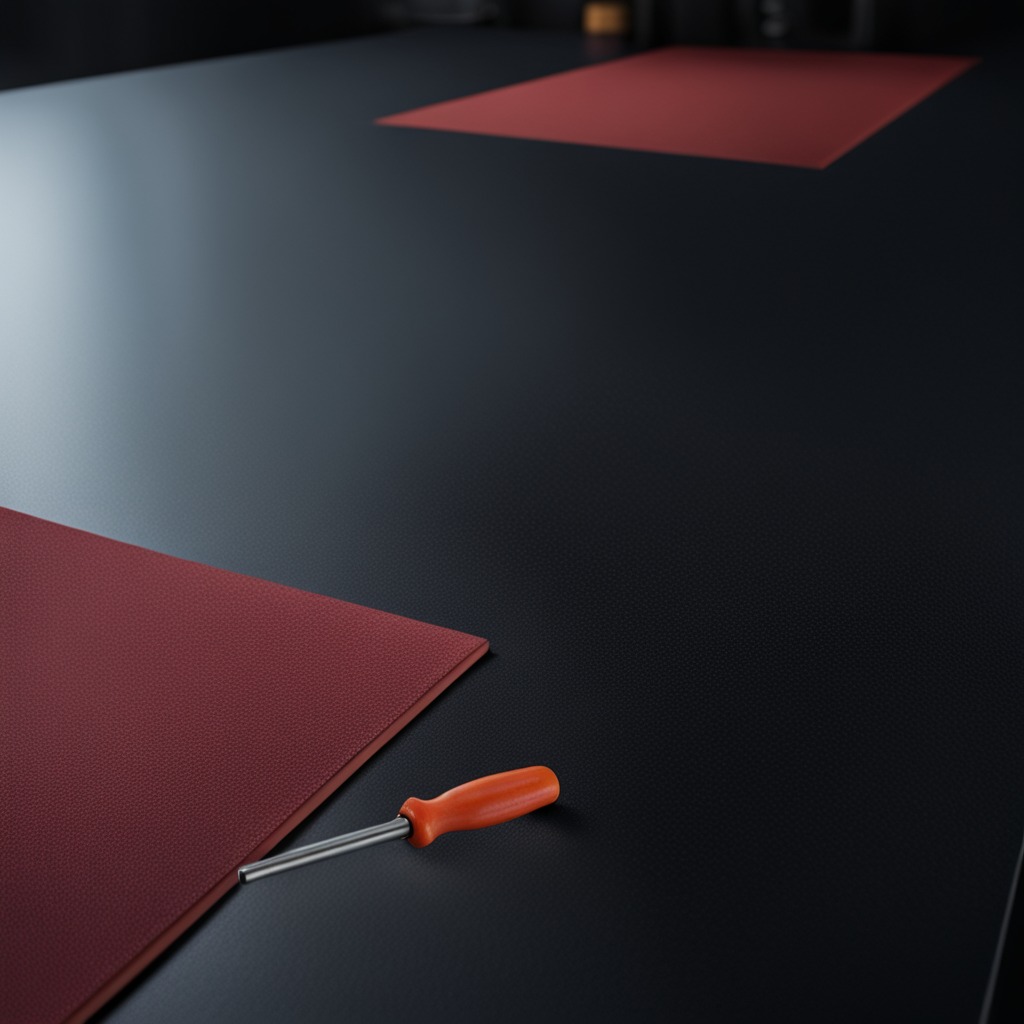
A screwdriver is lying on the granite tabletop.